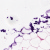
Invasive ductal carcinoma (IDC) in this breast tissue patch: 0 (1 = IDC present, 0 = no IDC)